Interaction volume radius: 10 \u00c5
Interaction volume height: 10 \u00c5
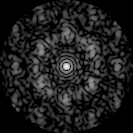
Disorder parameter: 0.6722